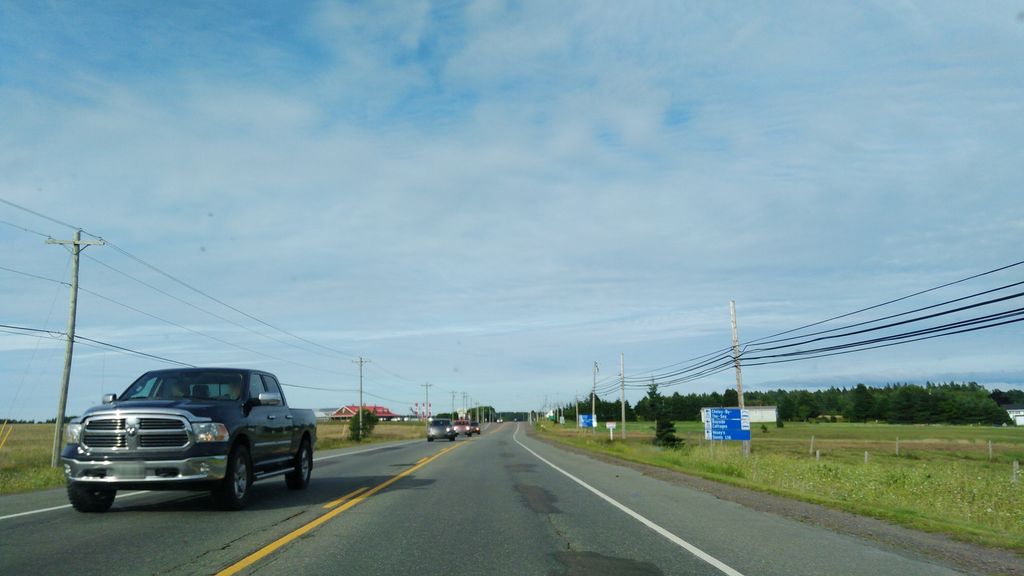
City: charlottetown